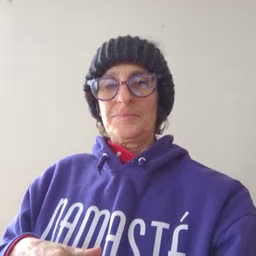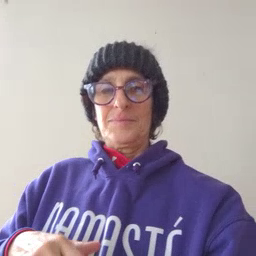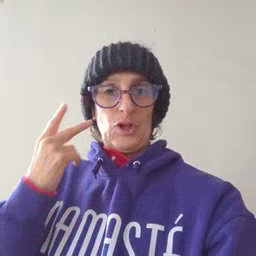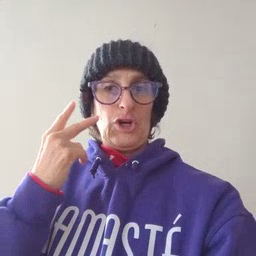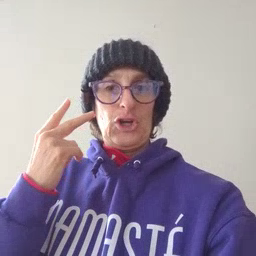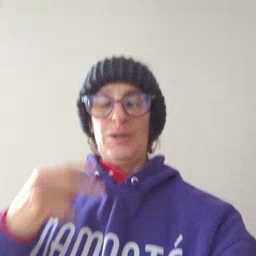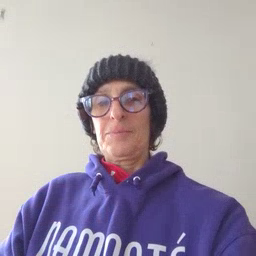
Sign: look